Question: Through the tool TortoisenSVN created the repository folder with structure:

Where are /trunks /branches /tags folders in svn- repo? I may have to create them? Where?
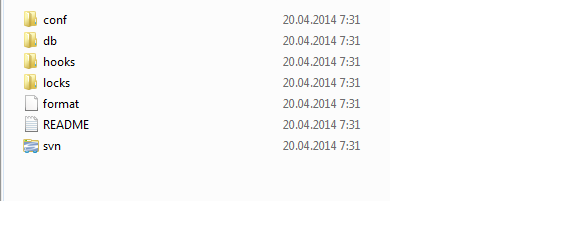
Answer: > Where are /trunks /branches /tags folders in svn- repo?
Inside repository. They are , not physical, and visible (as any other parts of repository-tree) only in SVN-client (if they was created by TSVN or by hand)